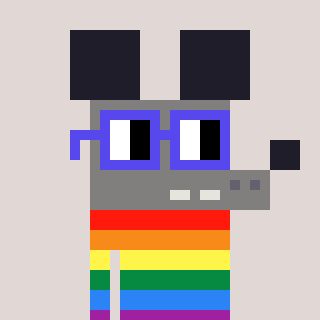
a pixel art character with square blue glasses, a mouse-shaped head and a grayscale-colored body on a warm background